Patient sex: M
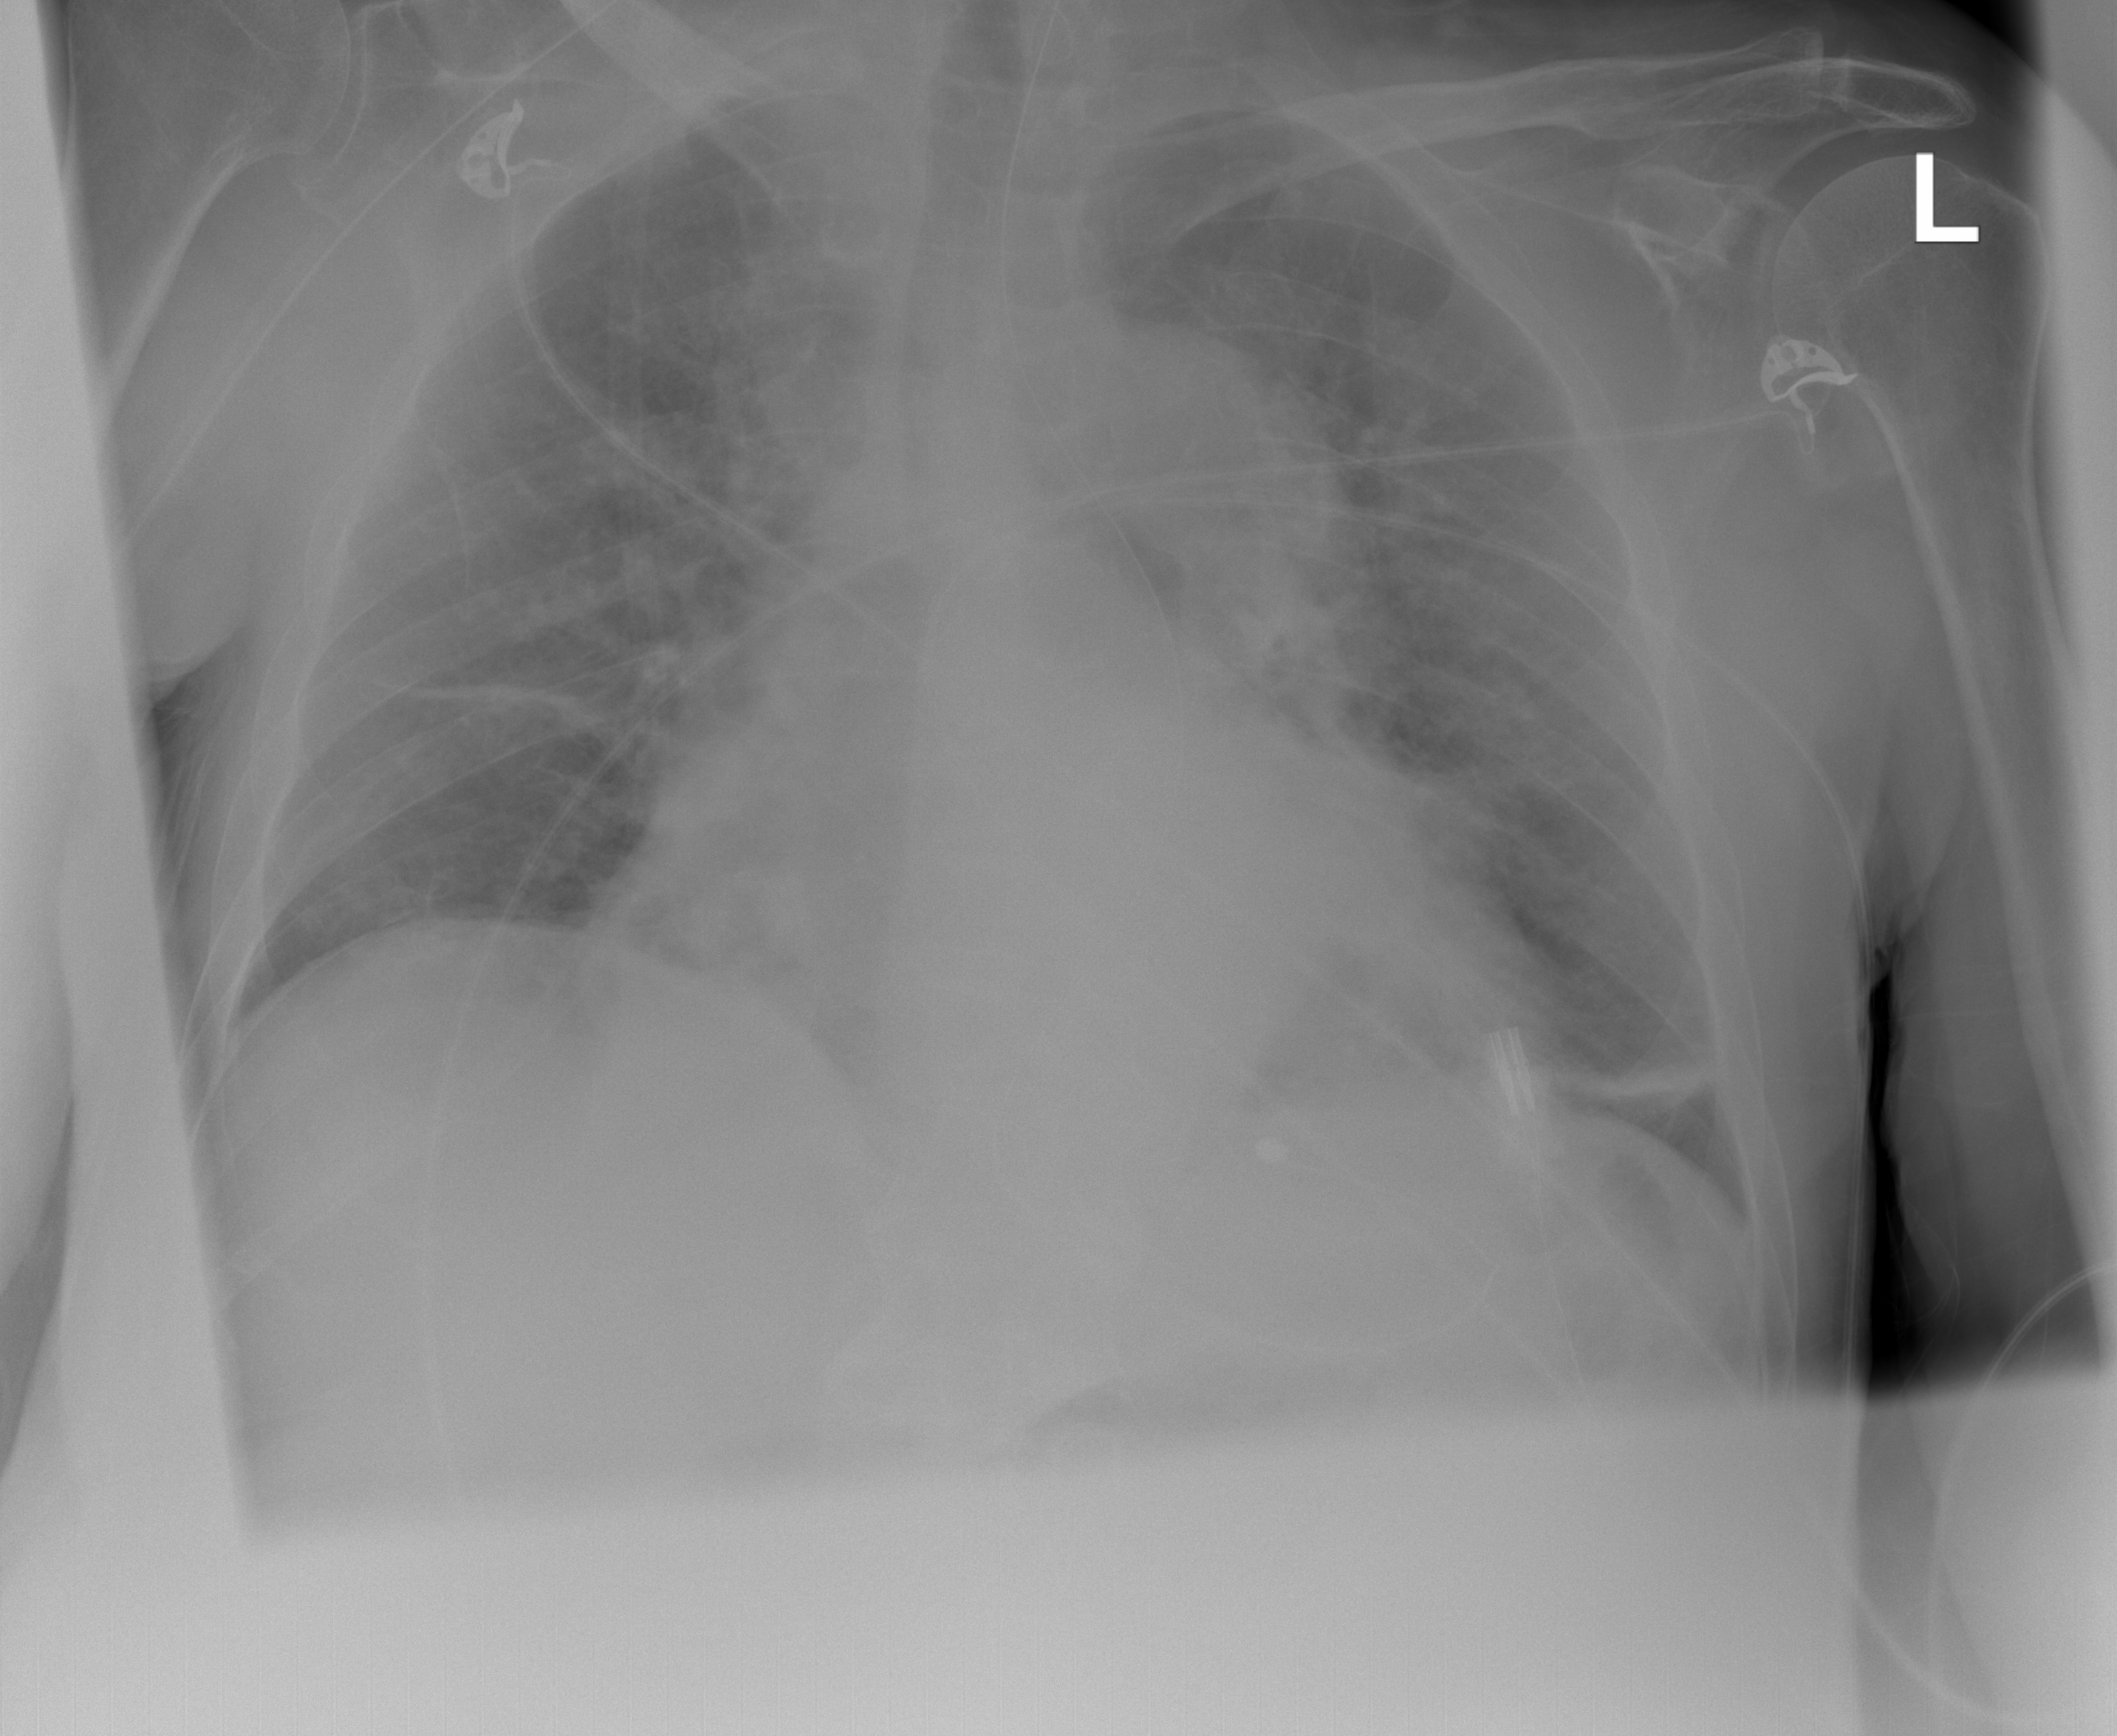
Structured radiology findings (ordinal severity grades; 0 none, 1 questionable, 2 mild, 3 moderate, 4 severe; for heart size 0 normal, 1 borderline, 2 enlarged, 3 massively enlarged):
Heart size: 2
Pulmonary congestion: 2
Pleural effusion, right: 0
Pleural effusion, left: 0
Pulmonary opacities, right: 0
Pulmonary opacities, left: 2
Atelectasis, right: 0
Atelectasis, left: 2